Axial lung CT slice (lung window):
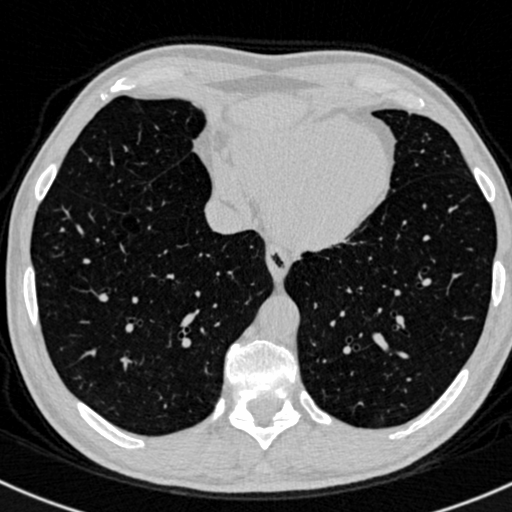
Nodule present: no